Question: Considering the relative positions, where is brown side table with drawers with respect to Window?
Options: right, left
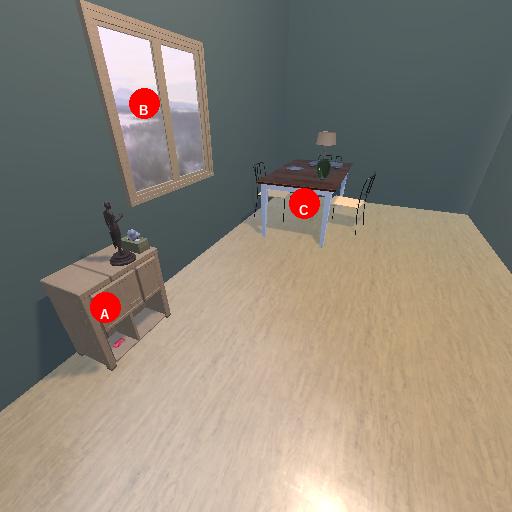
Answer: right